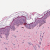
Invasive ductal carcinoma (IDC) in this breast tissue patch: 0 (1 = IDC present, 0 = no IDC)